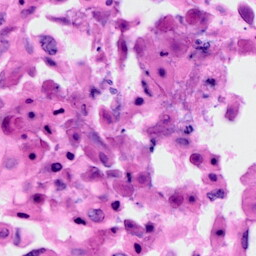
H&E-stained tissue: Cervix